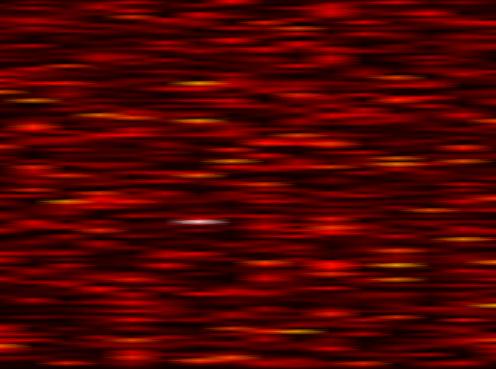
Label: FBMC